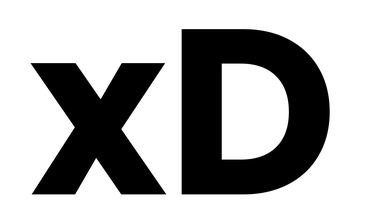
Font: Poppins-Bold